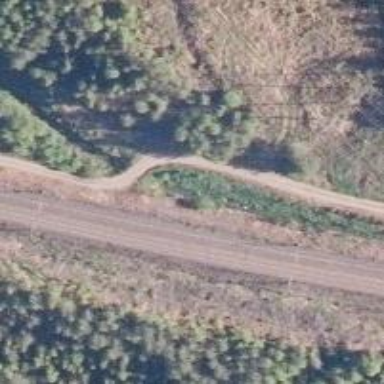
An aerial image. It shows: Culvert tunnel.